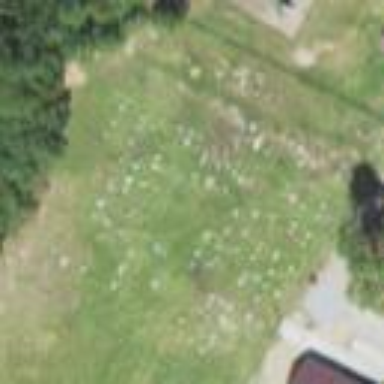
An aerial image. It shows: Cemetery.